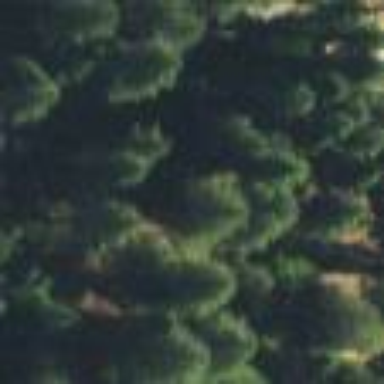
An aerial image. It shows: Forest with evergreen needle-leaved trees.